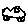
Label: car